Aerial crown-view tile of a tropical tree (Barro Colorado Island, Panama), acquired 20241112:
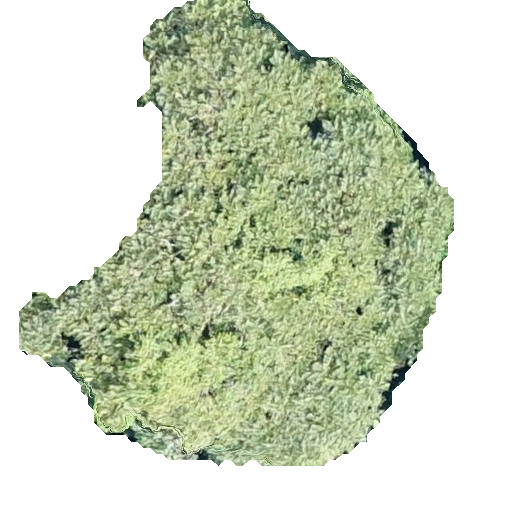
Species: Jacaranda copaia
GBIF accepted scientific name: Jacaranda copaia
Crown area: 197.613 m²